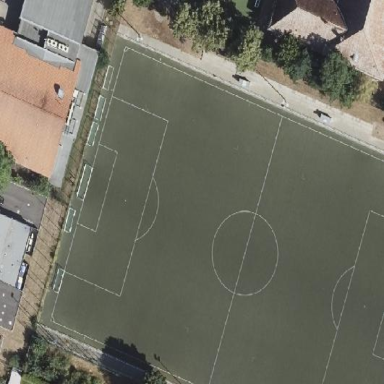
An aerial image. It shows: Artificial turf soccer pitch for leisure activities.